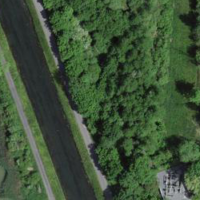
EUNIS habitat code: 44
Species observed at this site:
Rhagonycha fulva
Lythrum salicaria
Corylus avellana
Anas platyrhynchos
Aythya ferina
Passer domesticus
Mareca penelope
Lamium galeobdolon
Hippolais polyglotta
Euonymus europaeus
Milvus migrans
Cornus sanguinea